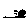
Label: moon